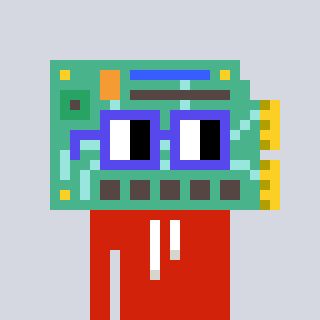
a pixel art character with square blue glasses, a chipboard-shaped head and a red-colored body on a cool background